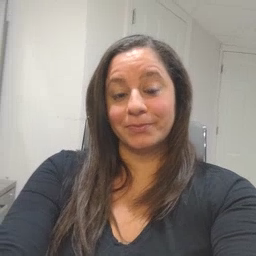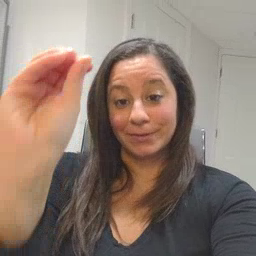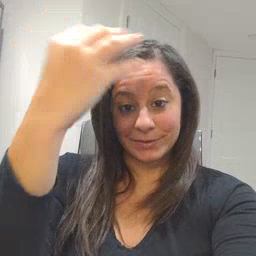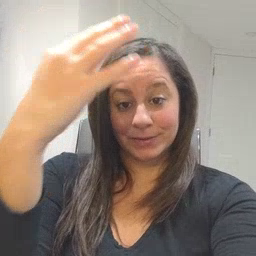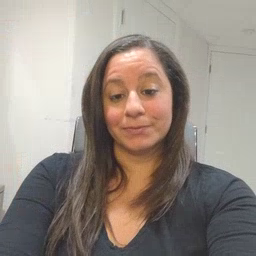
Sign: sun